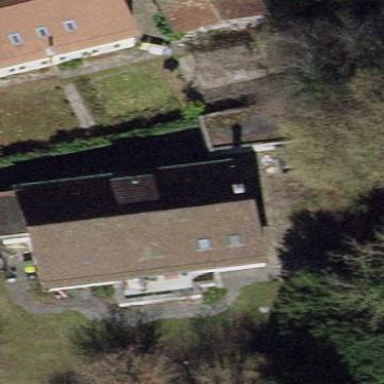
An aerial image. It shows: Building with tiled roof.